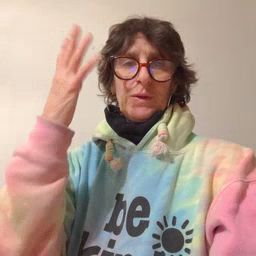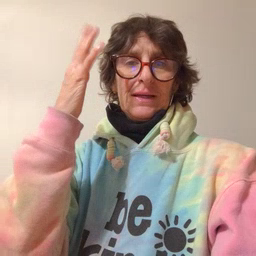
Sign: tree